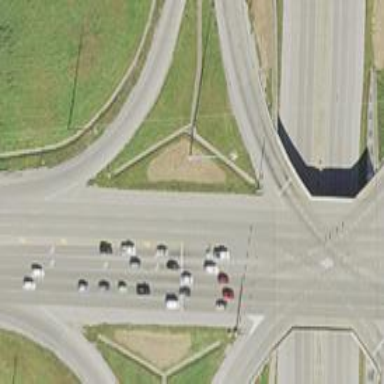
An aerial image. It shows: Trunk link highway.